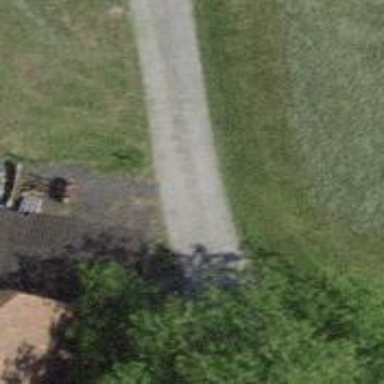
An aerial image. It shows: Paved track road with grade1 track type.